Interaction volume radius: 5 \u00c5
Interaction volume height: 15 \u00c5
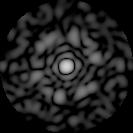
Disorder parameter: 0.8172